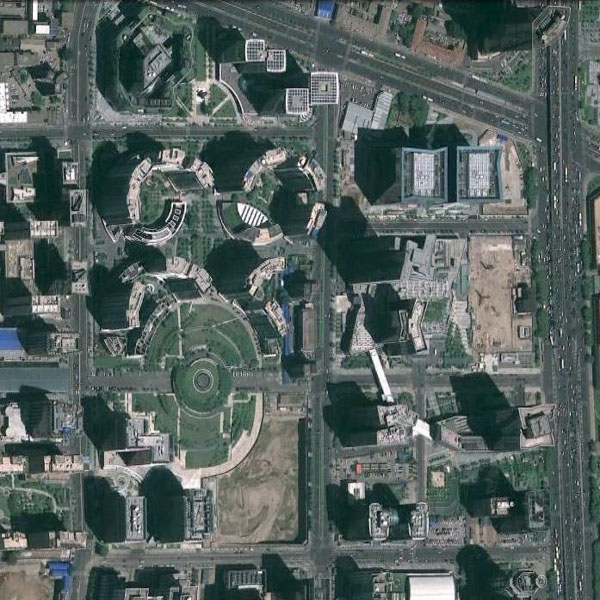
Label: Commercial